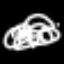
Label: squiggle